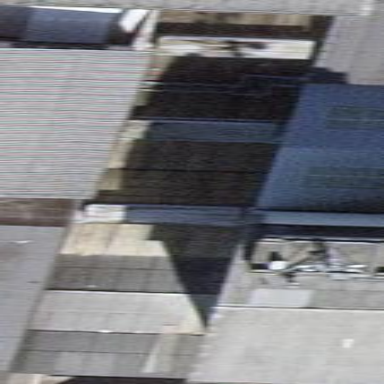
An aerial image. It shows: View of roof of building.